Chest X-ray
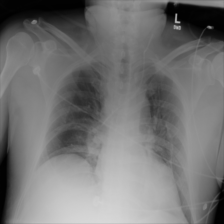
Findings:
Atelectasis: positive
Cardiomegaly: negative
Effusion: negative
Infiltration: negative
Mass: negative
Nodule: negative
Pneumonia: negative
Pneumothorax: negative
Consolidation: negative
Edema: negative
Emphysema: negative
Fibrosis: negative
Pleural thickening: negative
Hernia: negative